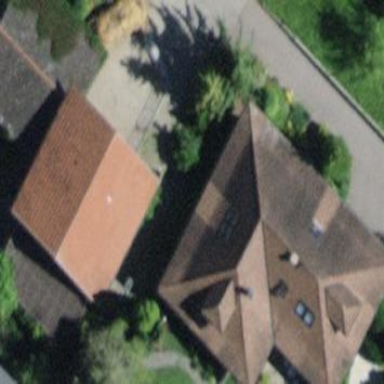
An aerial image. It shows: Stable building.